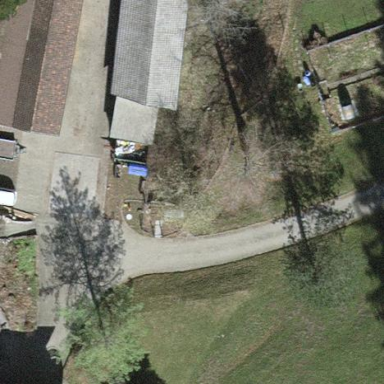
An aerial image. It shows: Farmyard area.